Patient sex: M
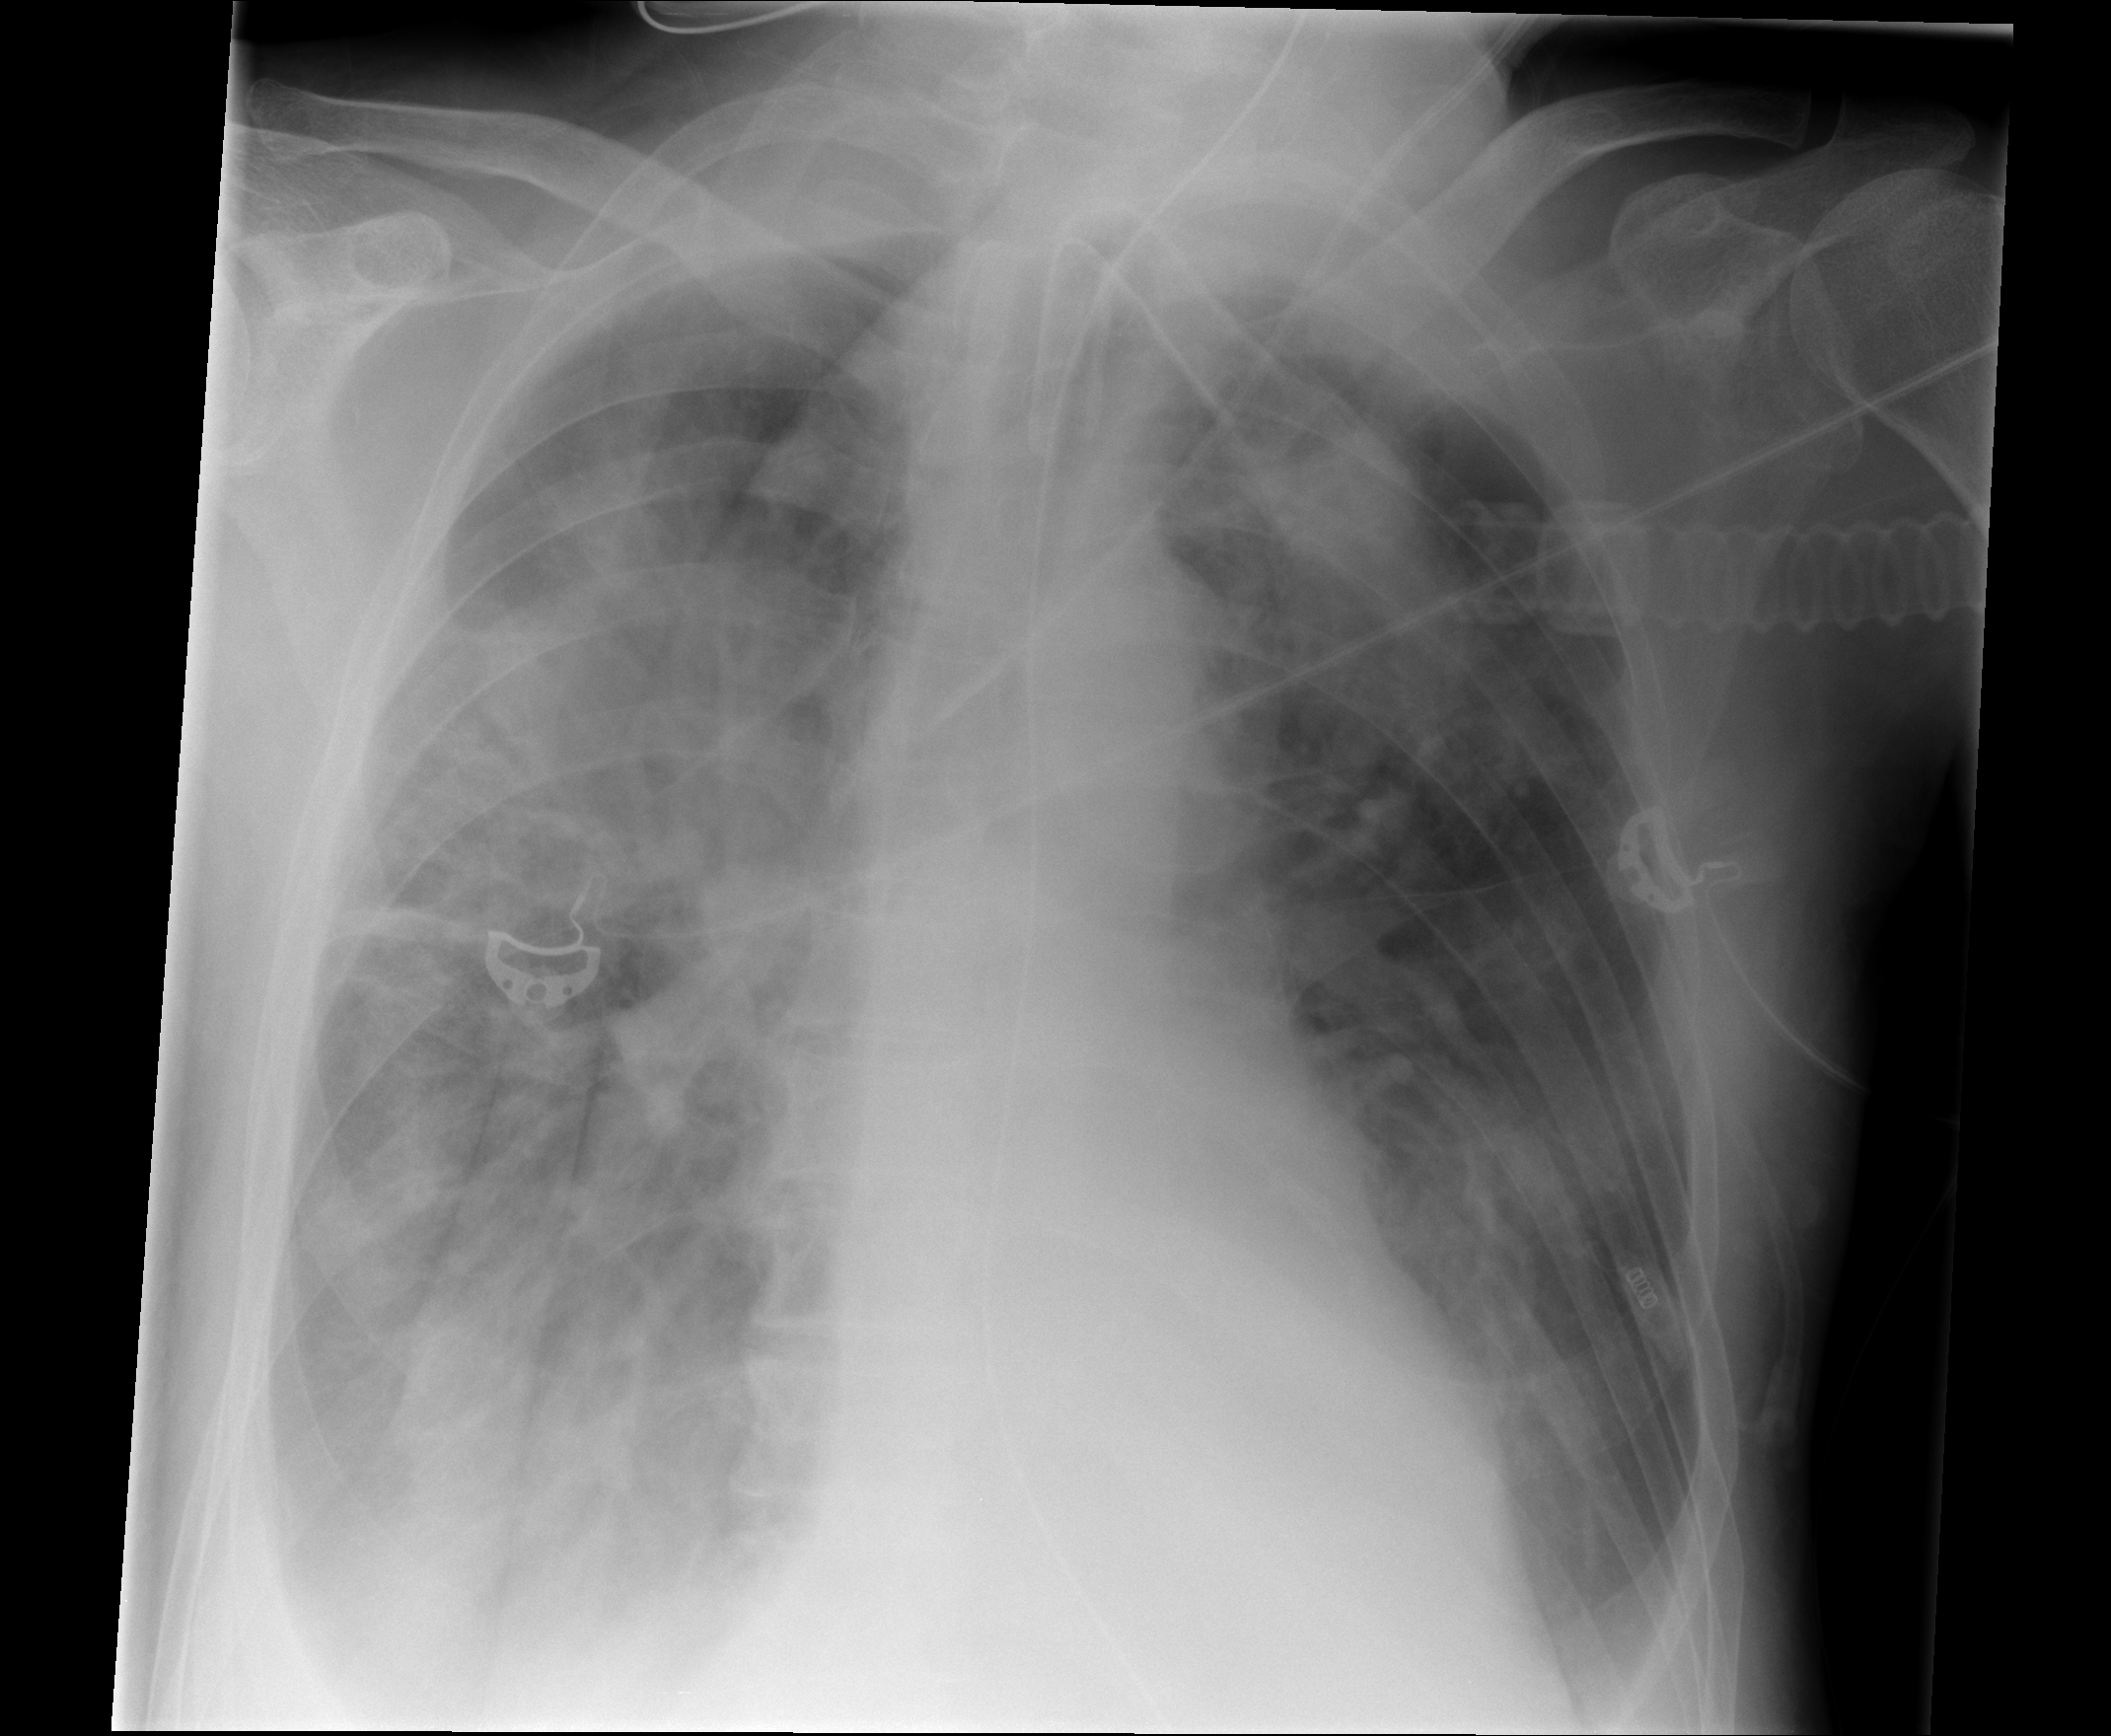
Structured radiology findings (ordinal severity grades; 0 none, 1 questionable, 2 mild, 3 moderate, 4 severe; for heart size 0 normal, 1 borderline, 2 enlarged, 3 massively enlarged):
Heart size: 0
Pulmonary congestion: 3
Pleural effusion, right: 3
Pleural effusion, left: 2
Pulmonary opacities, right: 3
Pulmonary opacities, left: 3
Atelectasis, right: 3
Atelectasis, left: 2